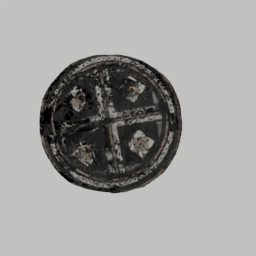
Label: people